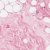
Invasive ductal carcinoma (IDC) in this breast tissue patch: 0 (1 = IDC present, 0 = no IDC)